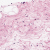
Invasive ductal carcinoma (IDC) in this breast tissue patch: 0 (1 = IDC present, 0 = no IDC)